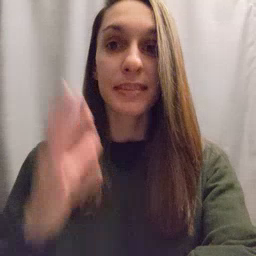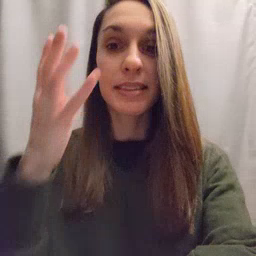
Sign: sleepy